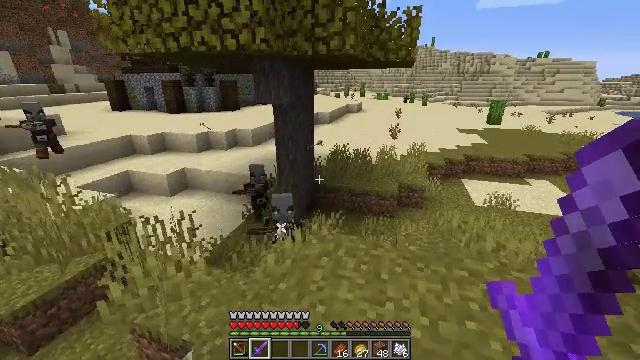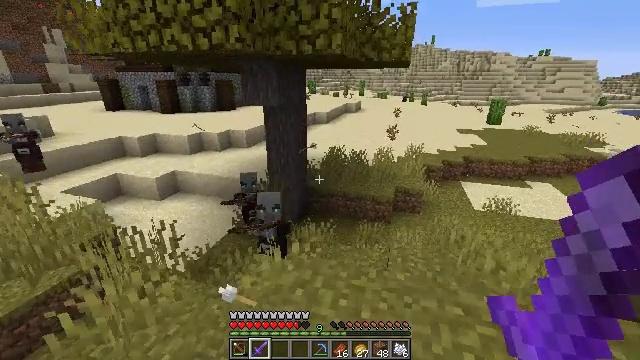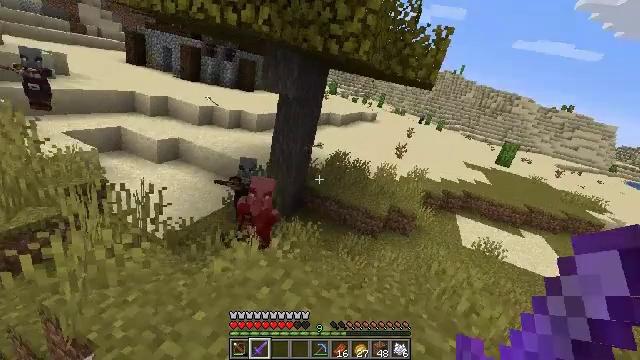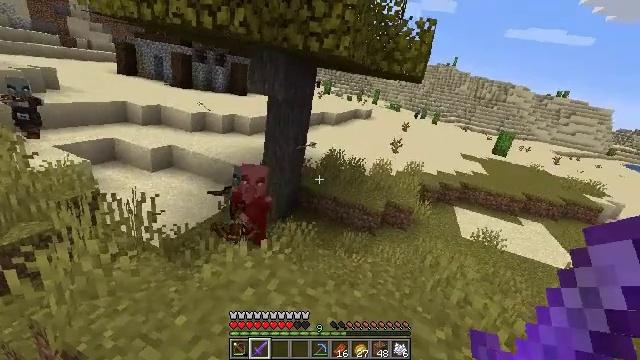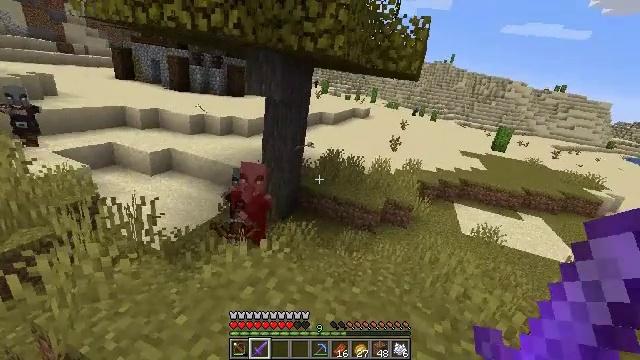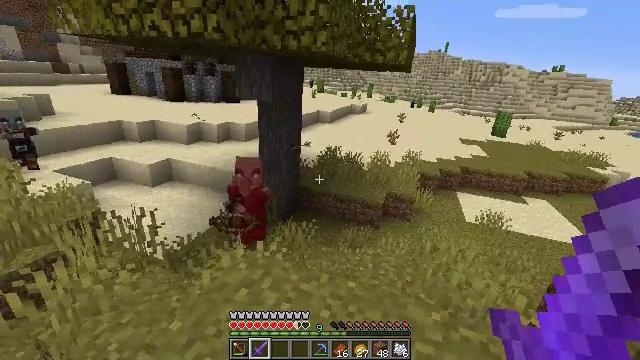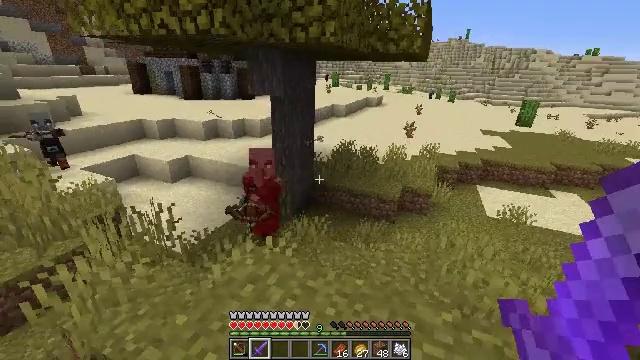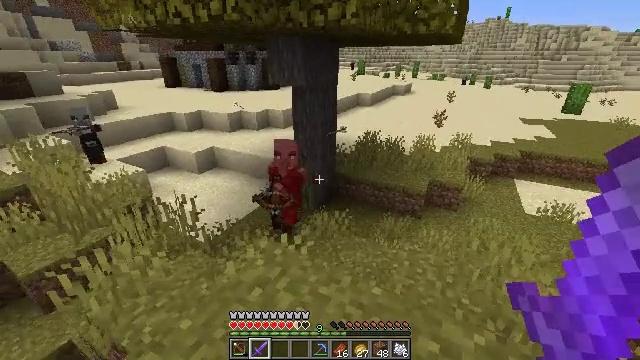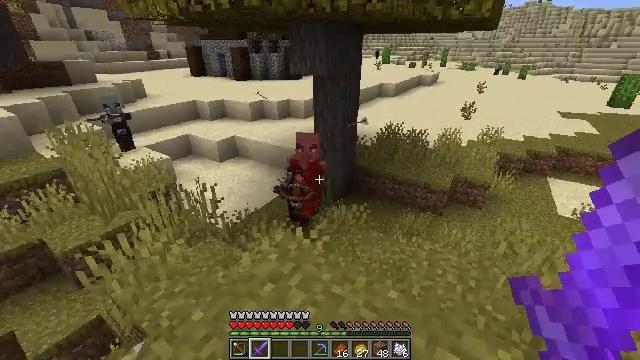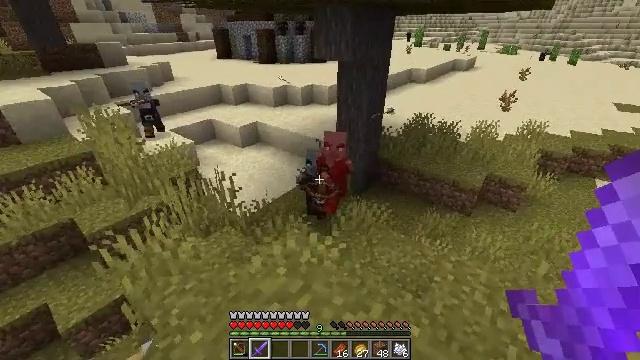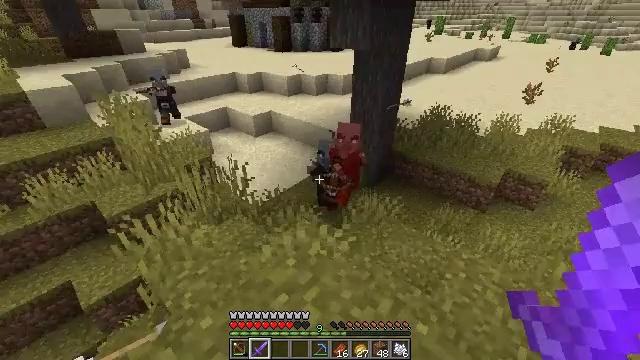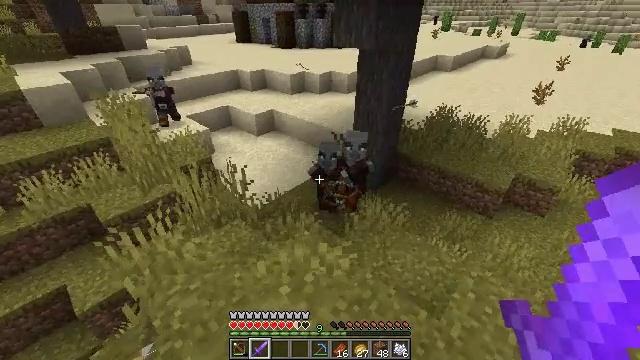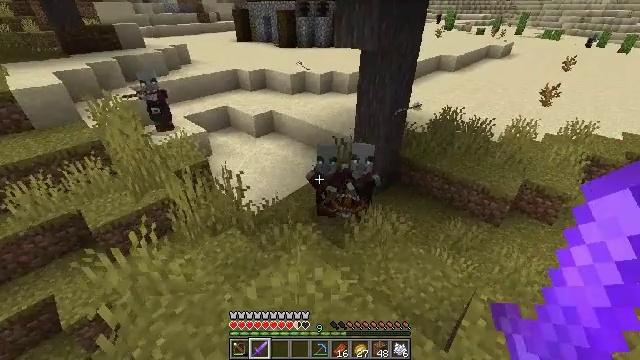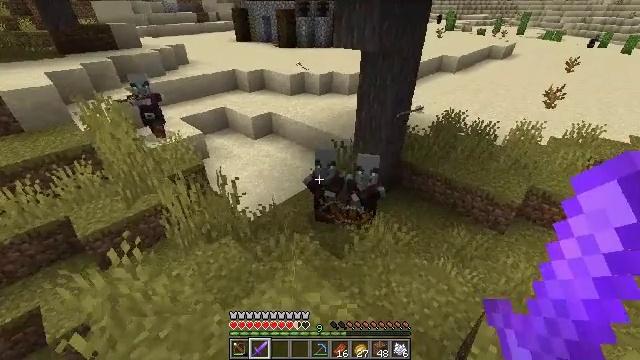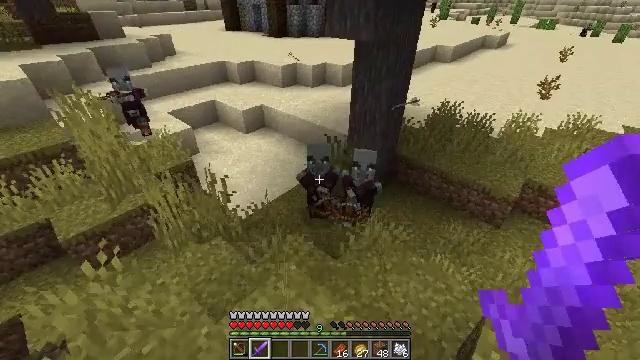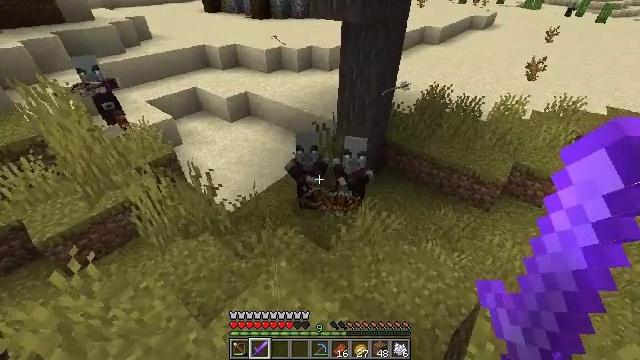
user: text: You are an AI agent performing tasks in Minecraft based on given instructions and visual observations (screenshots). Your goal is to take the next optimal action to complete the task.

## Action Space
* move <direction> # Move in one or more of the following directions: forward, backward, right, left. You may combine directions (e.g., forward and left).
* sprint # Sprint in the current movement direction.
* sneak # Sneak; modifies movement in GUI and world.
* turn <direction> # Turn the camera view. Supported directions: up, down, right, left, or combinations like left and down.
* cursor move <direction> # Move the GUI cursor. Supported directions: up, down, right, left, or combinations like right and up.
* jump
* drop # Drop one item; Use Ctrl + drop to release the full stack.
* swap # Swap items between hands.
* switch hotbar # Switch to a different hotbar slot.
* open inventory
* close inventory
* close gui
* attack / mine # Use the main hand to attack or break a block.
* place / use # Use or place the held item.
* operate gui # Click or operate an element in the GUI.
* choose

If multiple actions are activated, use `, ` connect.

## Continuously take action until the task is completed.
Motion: motion action
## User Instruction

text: Mine the grass in the plains.
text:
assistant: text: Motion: move forward and move right
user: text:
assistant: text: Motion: move forward and move right
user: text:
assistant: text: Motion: move forward and move right
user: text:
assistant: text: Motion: move forward and move right
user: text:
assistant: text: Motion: move forward and move right
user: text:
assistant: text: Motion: move forward, turn left and down
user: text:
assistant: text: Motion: move forward, turn left and down
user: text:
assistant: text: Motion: move forward, turn left and down
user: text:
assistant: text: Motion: move forward, turn left and down
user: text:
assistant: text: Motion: move forward, turn left and down
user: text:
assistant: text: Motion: move forward
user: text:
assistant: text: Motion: move forward
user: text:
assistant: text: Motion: move forward
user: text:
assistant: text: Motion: move forward, turn right and down
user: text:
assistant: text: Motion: move forward, turn right and down
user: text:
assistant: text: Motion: move forward, turn right and down
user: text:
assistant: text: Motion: move forward
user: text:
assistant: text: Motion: move forward, turn right and down, jump
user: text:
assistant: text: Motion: move forward, turn right and down, jump
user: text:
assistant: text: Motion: turn right and down, jump
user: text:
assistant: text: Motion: no_op
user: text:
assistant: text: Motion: no_op
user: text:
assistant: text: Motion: no_op
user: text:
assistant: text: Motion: no_op
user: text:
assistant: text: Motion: no_op
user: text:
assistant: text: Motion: no_op
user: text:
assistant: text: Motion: no_op
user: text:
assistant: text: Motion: no_op
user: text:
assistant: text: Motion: no_op
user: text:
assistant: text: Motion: no_op